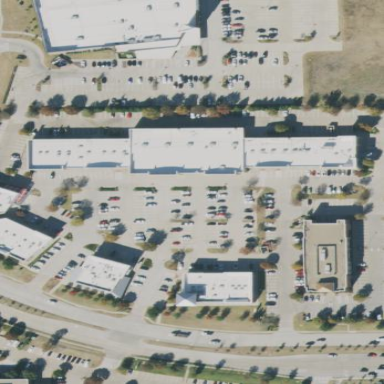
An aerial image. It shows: Retail area.